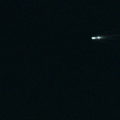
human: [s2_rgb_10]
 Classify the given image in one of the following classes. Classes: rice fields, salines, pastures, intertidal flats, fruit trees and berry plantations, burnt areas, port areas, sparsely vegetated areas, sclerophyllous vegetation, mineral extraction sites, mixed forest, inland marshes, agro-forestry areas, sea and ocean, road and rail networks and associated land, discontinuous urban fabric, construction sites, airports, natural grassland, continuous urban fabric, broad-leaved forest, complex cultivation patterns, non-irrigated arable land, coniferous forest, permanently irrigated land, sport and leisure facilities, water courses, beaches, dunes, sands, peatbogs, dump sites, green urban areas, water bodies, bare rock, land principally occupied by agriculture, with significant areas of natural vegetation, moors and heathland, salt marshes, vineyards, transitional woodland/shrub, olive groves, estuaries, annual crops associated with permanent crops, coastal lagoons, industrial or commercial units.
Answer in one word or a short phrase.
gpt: sea and ocean